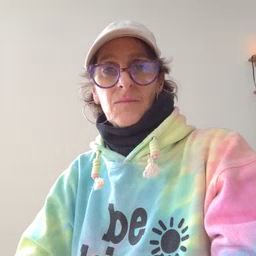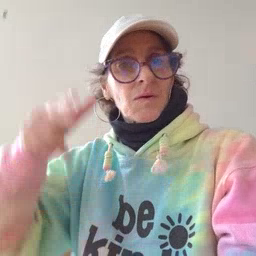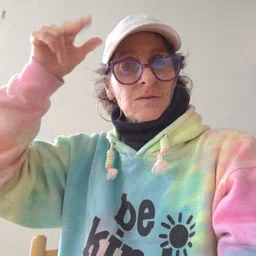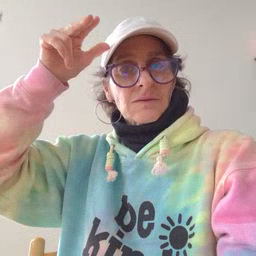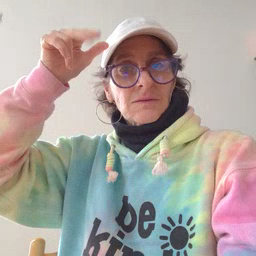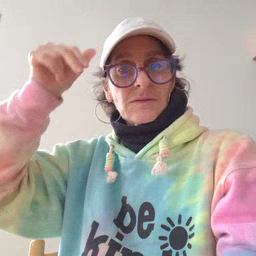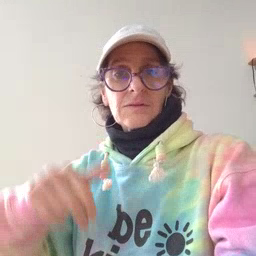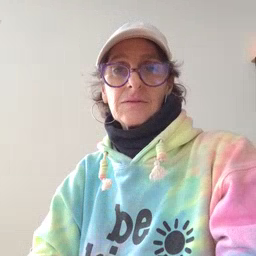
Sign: horse